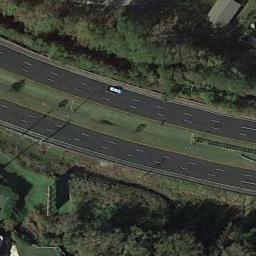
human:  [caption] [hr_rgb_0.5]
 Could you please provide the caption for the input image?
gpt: The freeway goes through the forest with a car .

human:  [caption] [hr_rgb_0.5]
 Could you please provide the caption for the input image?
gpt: There are many cars of different sizes on the highway .

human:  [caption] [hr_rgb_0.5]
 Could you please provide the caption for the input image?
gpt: A freeway with a small bend goes through the forest with many dark green trees .

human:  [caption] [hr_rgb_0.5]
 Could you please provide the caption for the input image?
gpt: There is a large green forest around the freeway, There is a car on the freeway, There are several buildings in the forest .

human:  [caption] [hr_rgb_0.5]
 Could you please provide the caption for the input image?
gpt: There are green lawns and trees beside the freeway with one car .